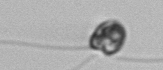
Label: flagellate_morphotype1